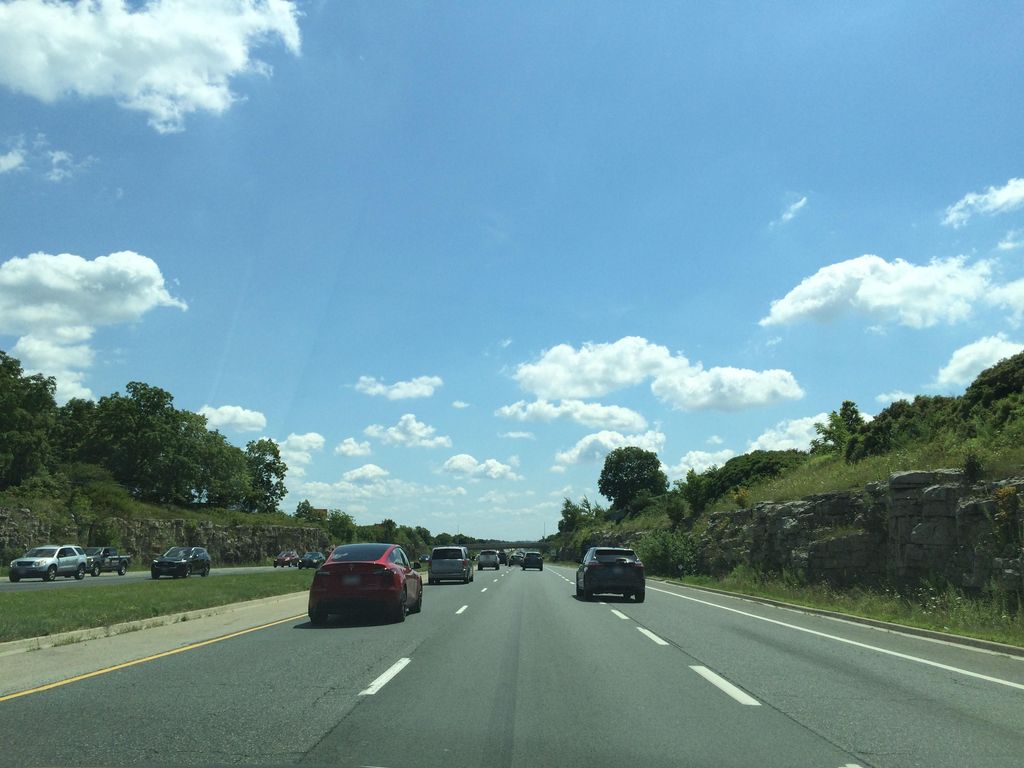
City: hamilton